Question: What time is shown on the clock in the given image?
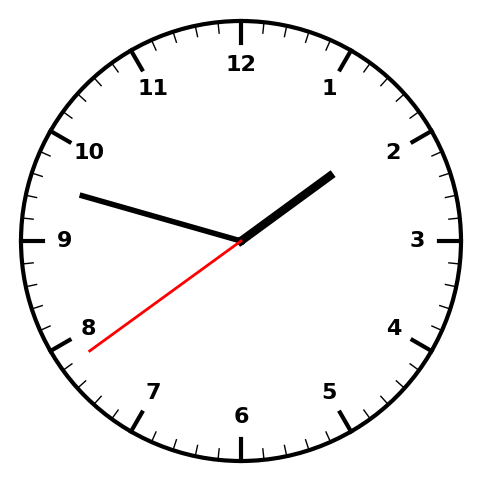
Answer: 01:47:39